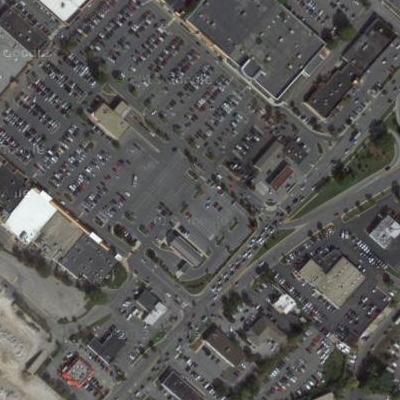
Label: Parking